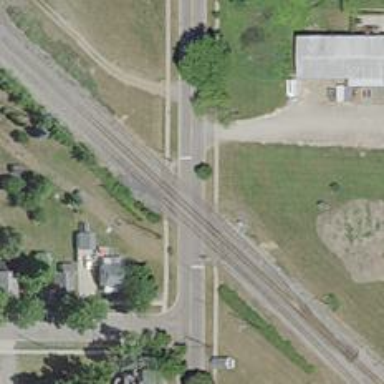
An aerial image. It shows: Railway level crossing.